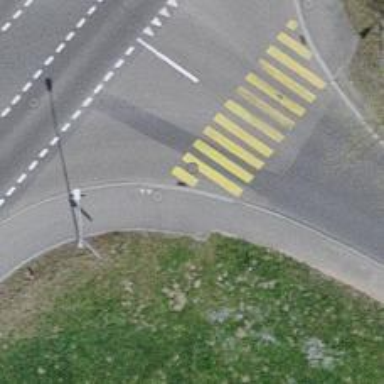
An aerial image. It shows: Kerb barrier.